Field crop: maize
Growth stage: 2
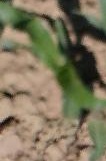
Species: maize